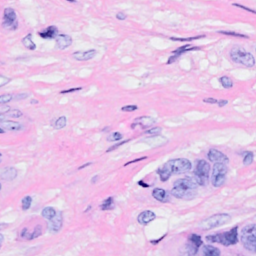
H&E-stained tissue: Breast